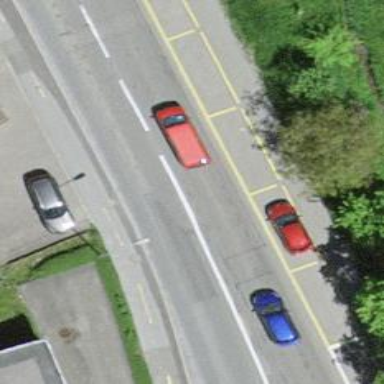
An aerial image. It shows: Primary highway with asphalt surface. There is cycle track on the right side.